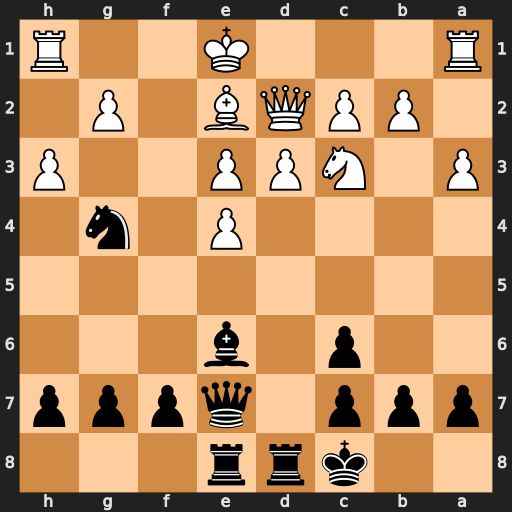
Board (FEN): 2krr3/ppp1qppp/2p1b3/8/4P1n1/P1NPP2P/1PPQB1P1/R3K2R
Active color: b
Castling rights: KQ
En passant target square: -
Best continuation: Qh4+ Kd1 Nf2+ Kc1 Nxh1